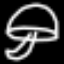
Label: mushroom